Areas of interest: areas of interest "Medical"
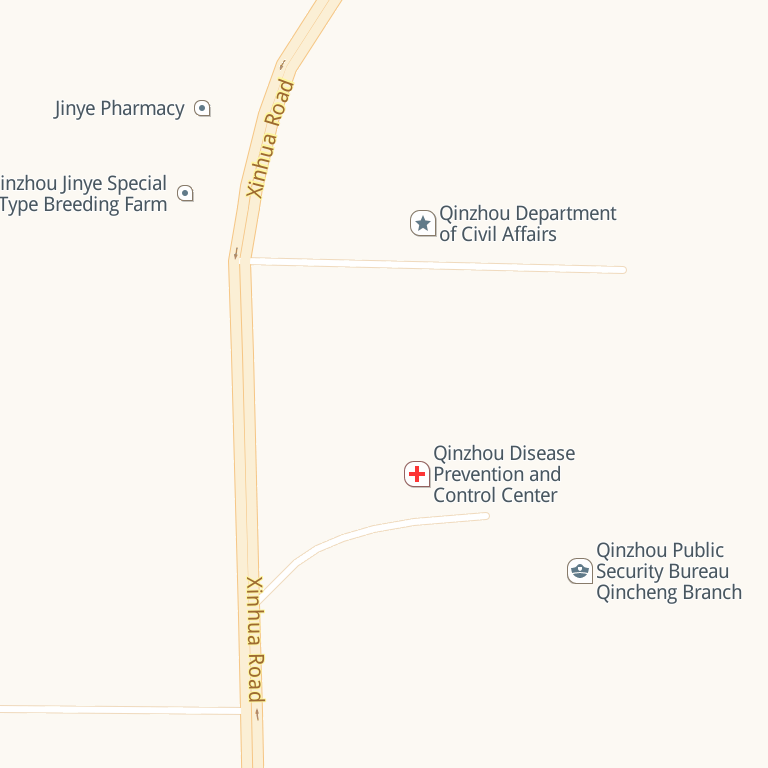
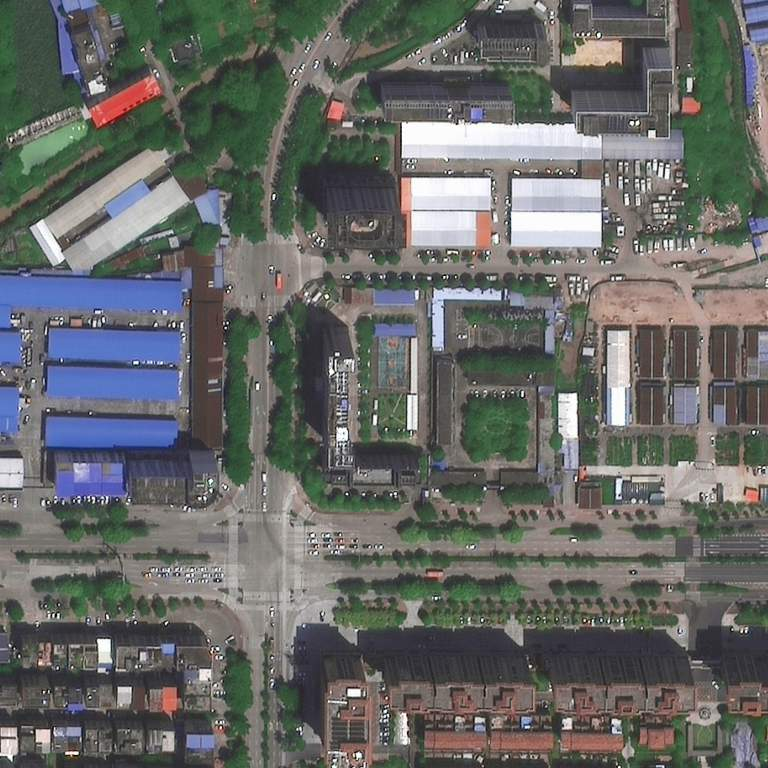